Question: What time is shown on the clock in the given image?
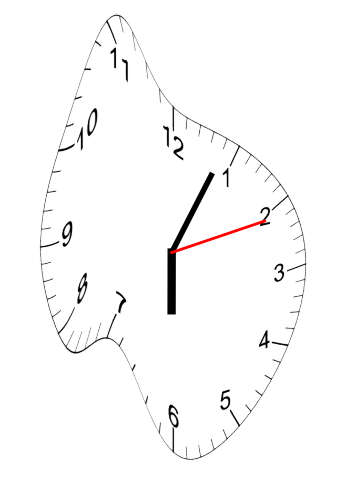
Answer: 06:04:11